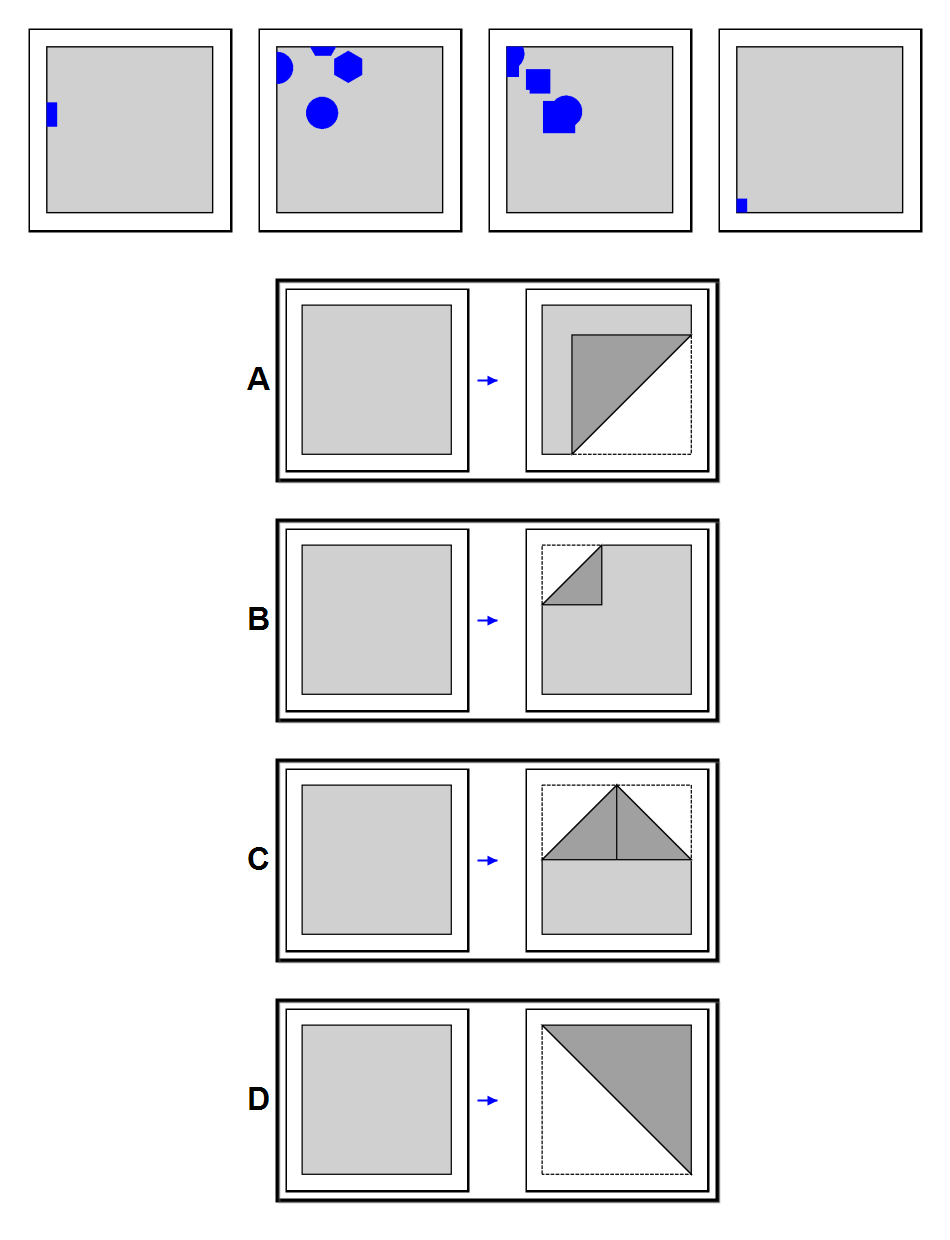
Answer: B